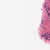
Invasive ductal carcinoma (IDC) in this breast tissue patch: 0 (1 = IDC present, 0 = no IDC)